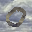
Label: 0